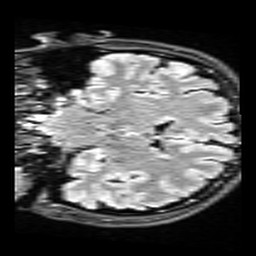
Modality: FLAIR
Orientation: coronal
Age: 34
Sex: female
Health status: healthy
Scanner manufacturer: siemens
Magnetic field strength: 3 T
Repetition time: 9 s
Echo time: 0.088 s